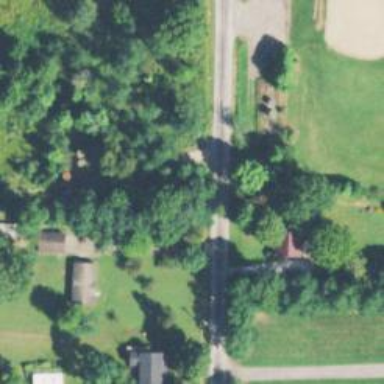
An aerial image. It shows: Driveway leading to service road.